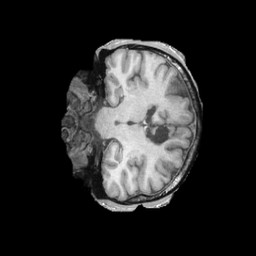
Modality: T1w
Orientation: coronal
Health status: ill
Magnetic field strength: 3 T